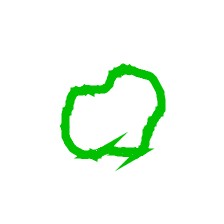
Shape: circle